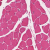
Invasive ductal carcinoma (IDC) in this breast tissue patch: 0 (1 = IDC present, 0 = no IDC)